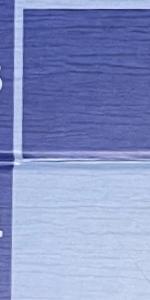
Label: Empty